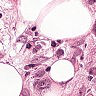
Metastatic tissue present: yes